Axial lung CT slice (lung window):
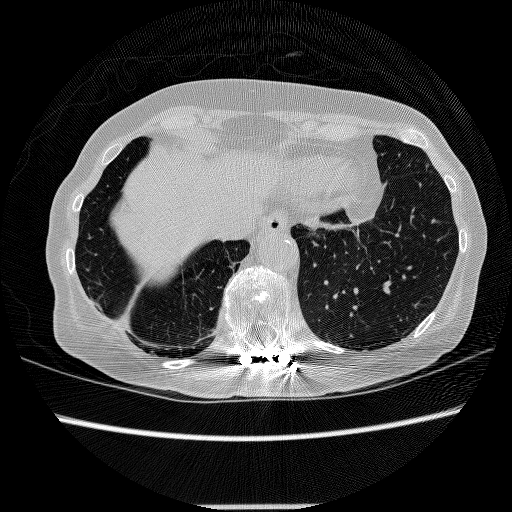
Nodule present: no